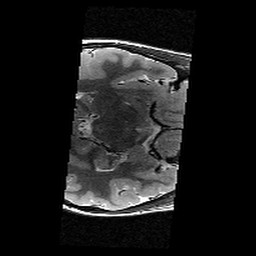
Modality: T2w
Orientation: axial
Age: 11
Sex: female
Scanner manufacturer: siemens
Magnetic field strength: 3 T
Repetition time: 9.23 s
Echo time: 0.067 s